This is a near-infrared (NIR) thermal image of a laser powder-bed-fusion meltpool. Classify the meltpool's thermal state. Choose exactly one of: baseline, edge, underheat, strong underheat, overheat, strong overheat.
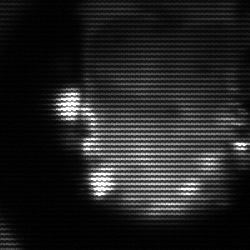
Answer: baseline